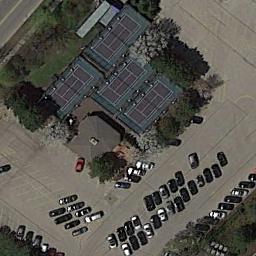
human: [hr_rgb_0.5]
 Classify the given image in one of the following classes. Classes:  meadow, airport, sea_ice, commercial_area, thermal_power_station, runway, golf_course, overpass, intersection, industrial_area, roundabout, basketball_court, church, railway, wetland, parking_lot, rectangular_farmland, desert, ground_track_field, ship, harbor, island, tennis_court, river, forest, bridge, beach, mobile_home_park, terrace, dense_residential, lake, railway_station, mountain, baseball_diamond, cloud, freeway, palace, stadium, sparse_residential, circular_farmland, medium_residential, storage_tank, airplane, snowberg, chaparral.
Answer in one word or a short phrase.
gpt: tennis_court